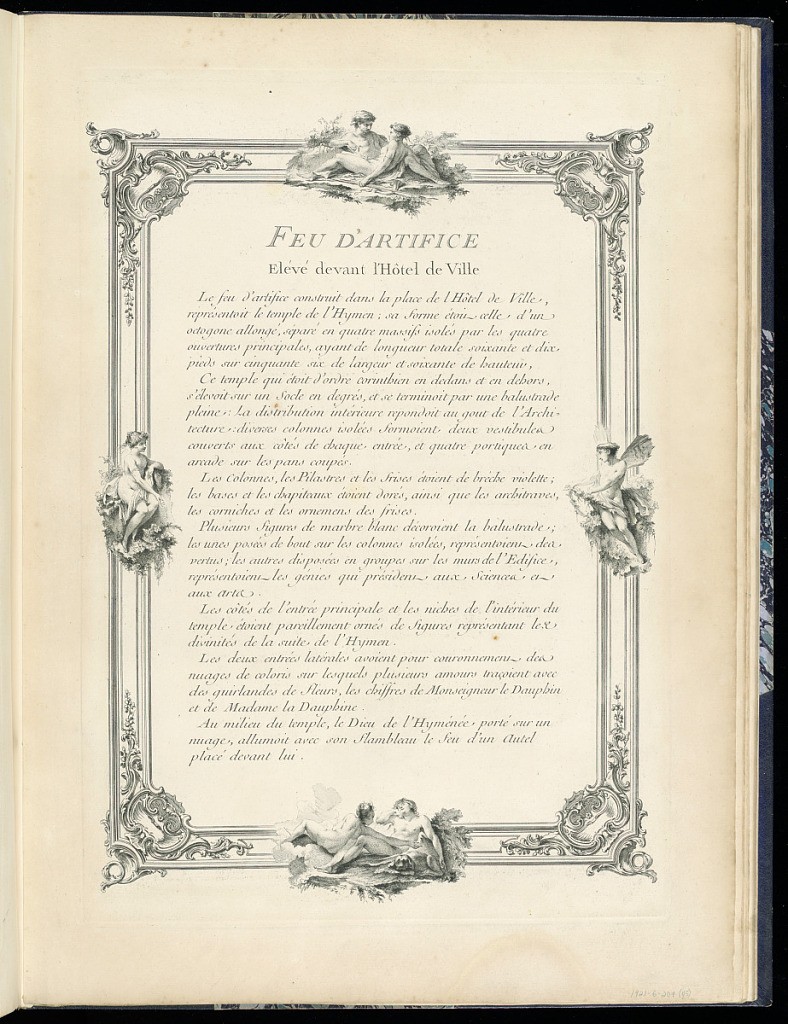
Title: Page of Text, Printed on Recto and Verso
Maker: Marie F. Lattré, French, active eighteenth century
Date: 1751
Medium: Engraving on laid paper
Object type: Bound print
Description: Page of text with elaborate border decoration, printed on recto and verso. The text on the recto and verso describes the fireworks display (1921-6-207-30) for the celebration given by the city of Paris on February 13, 1747, on the occasion of the marriage of Louis Dauphin and Marie-Josephe of Saxony.